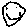
Label: smiley face